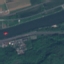
Land use / land cover class: River